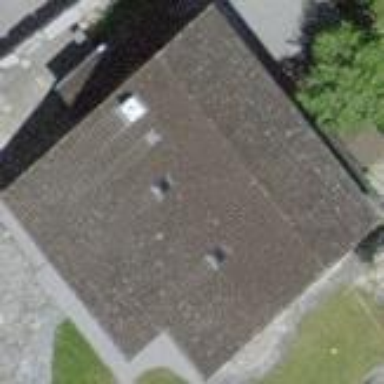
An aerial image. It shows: Building with gabled roof.